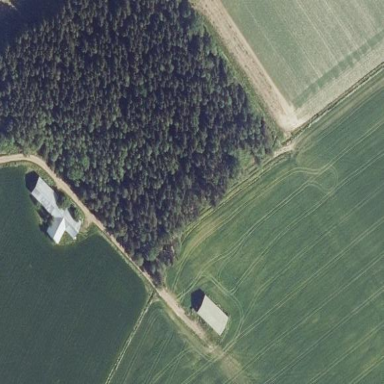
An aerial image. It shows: Forest area.